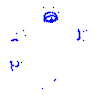
Particle: proton